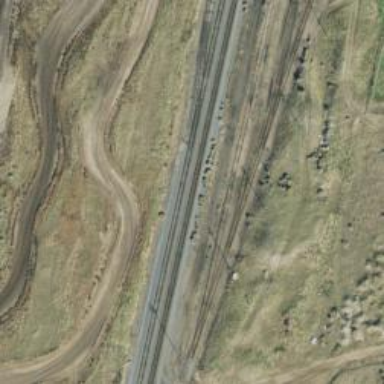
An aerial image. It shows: Disused railway yard.